Question: My web app(MVC4) is hosted on IIS 7.5, Windows 7 Ultimate with .net framework 4.0 and 4.5 installed. On hosting the application, the images are not rendered, giving me a 404 error

The content type is "Text/html" shouldn't it show as "image/jpeg or png"?
On giving the image path directly, the image is rendered, but not through css. The css is loading, as my layout is intact.
I have gone through many questions related to the same issue, have included
'''
<modules runAllManagedModulesForAllRequests="true" />
'''
checked for Static Content under IIS>WWW Services in
control Panel, applied hotfixes (<URL>.. in vain.
My css code is as below,
'''
body{background:url(images/bg.jpg);
'''
image folder structure is
- - - -
(have tried giving the image path along with .. and /, no use)
ExtensionlessUrlHandler, are present in the webconfig, hosted on .net framework 4.0 (integrated),
My IIS also co-hosts MVC3 application, which runs fine.
Not sure what is the issue? I am missing something, which hasn't been tried yet, your help would give me some sleep.
Refering to this <URL>
I changed the bundle according to the answer by Calgary Coder, the image is loading now.
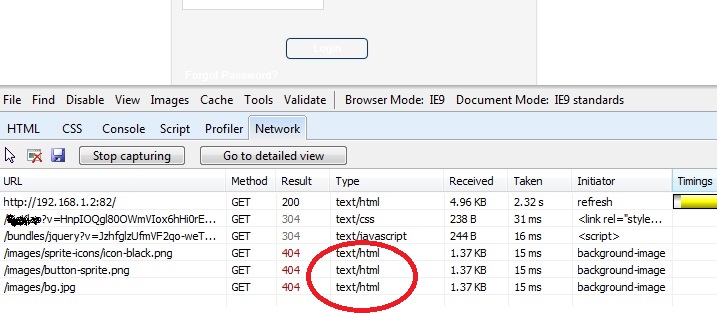
Answer: As per this <URL>,
I changed my bundle (as per below format/pattern)
'''
bundles.Add(new StyleBundle("~/Content/css/jquery-ui/bundle")
.Include("~/Content/css/jquery-ui/*.css"));
'''
And the images are loading now. Thanks to Calgary Coder.